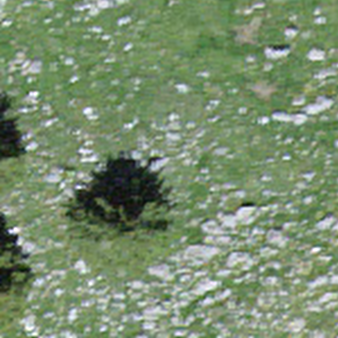
Label: other